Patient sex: M
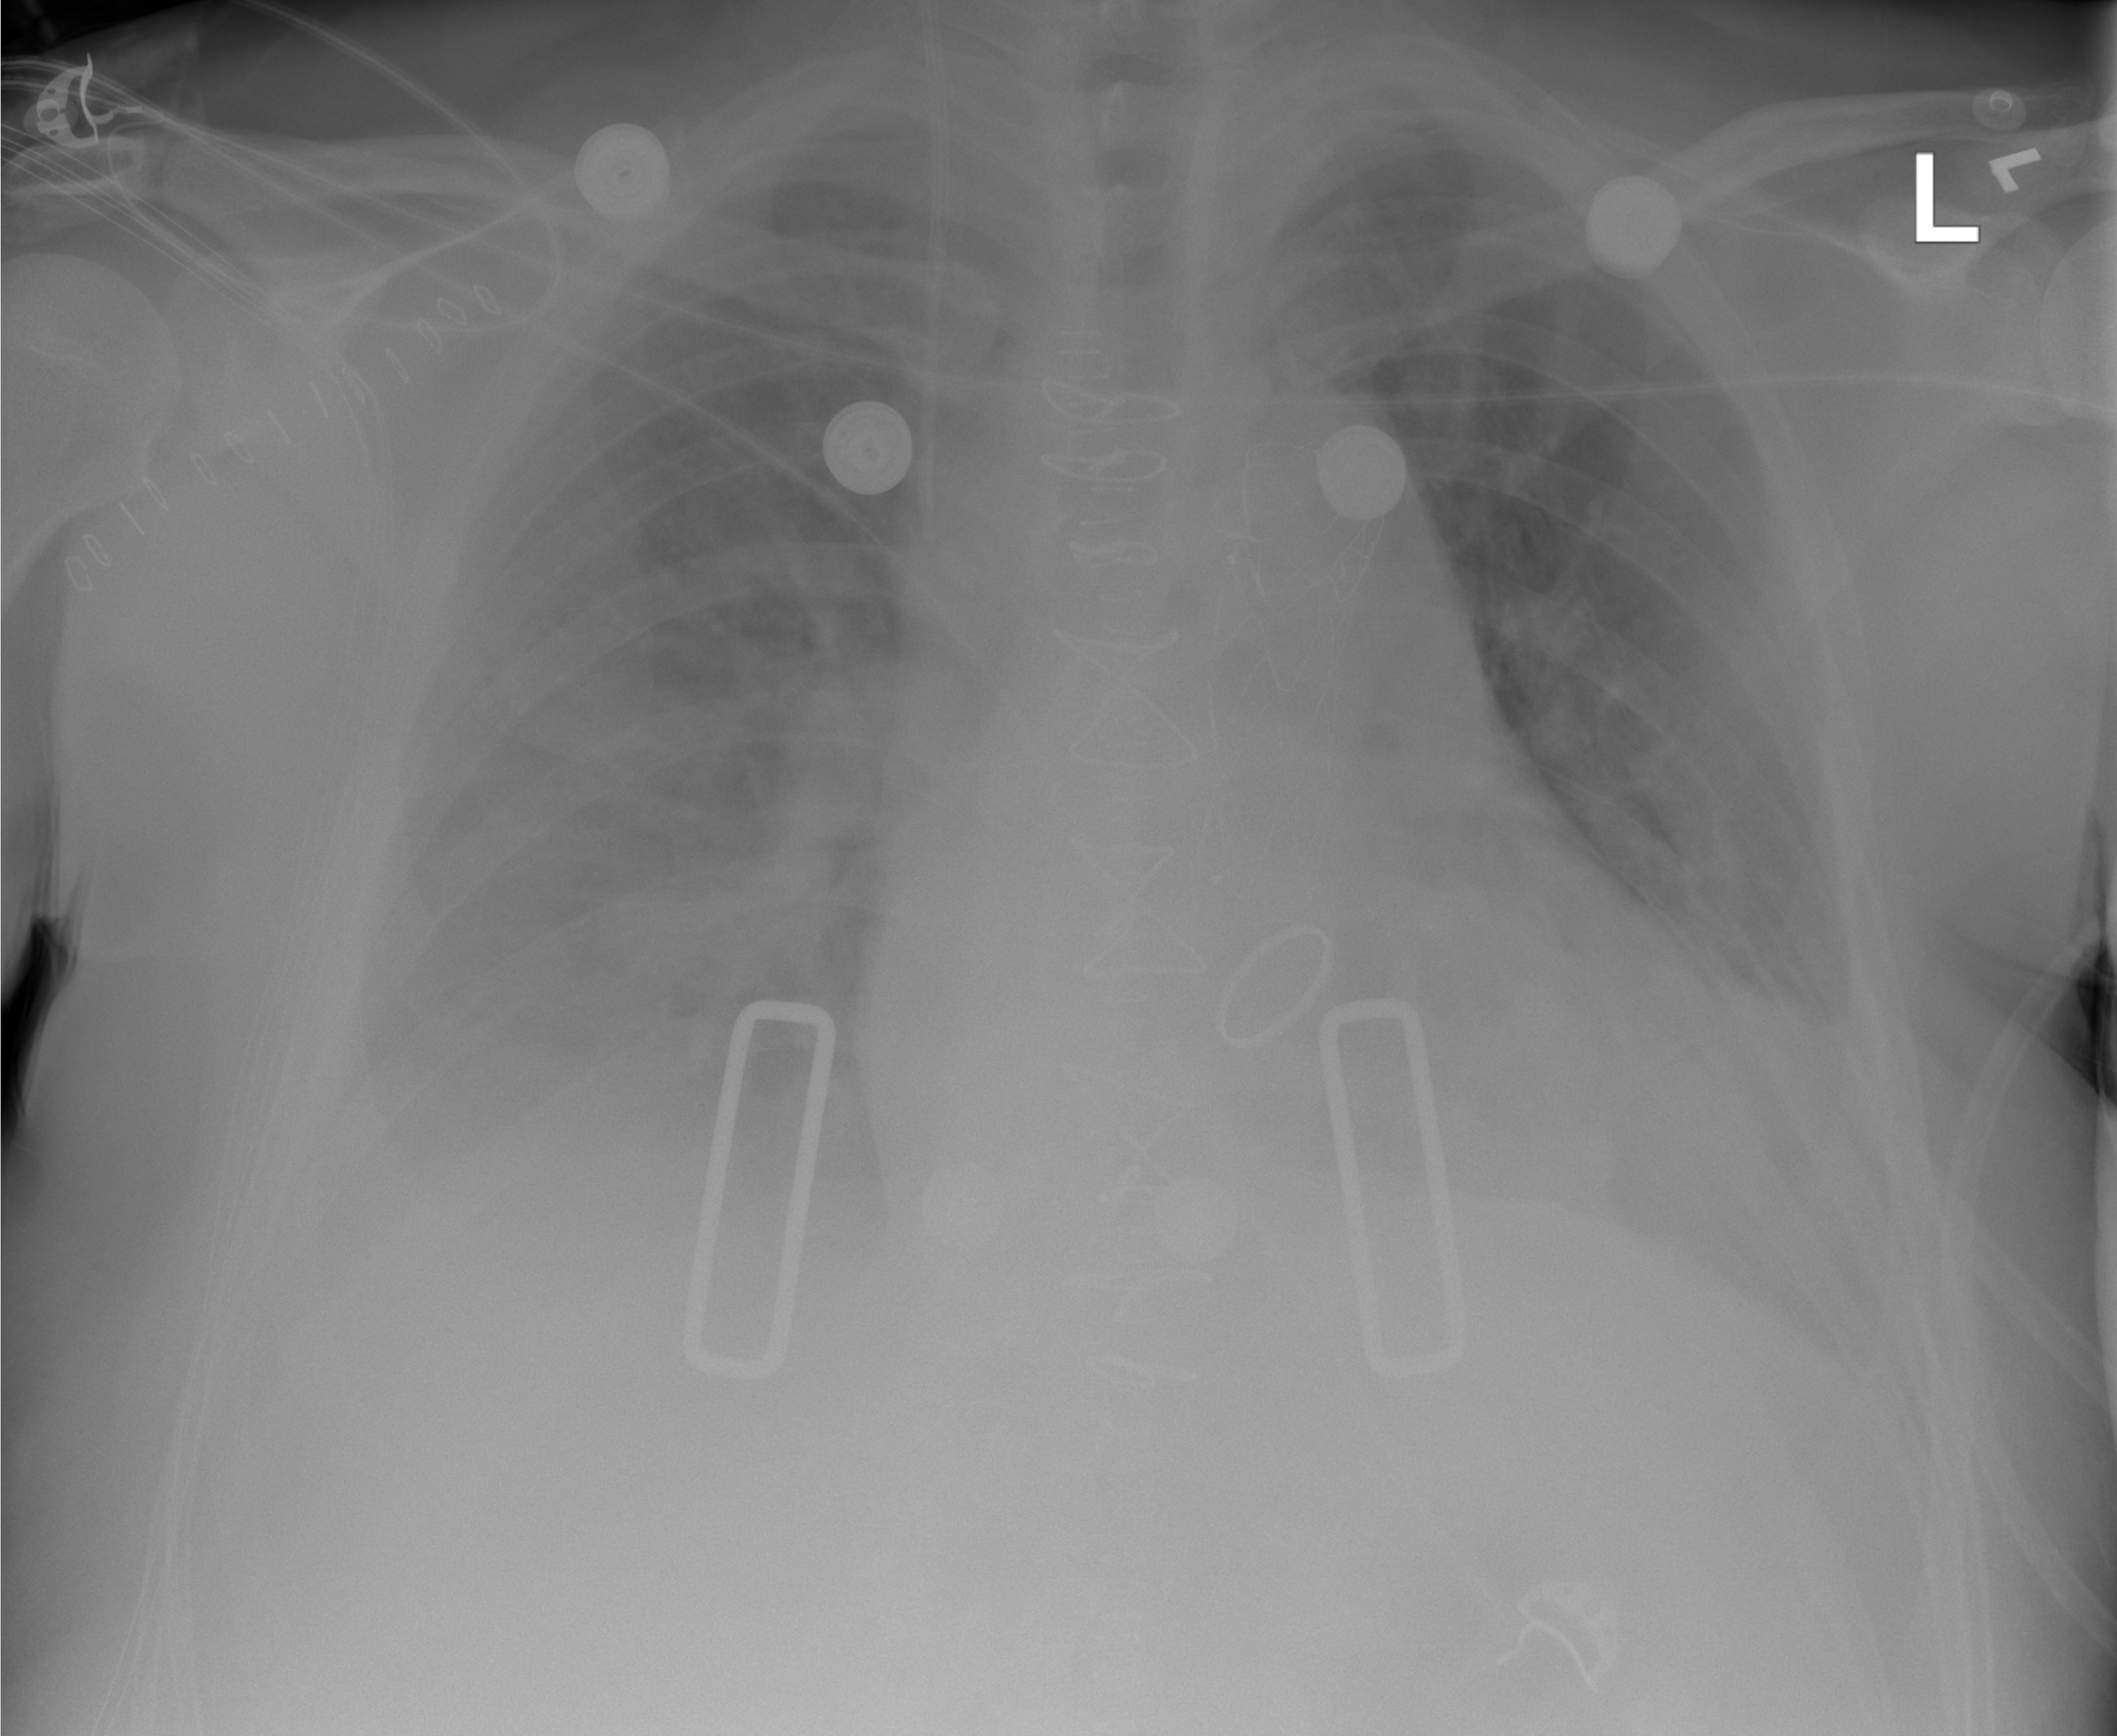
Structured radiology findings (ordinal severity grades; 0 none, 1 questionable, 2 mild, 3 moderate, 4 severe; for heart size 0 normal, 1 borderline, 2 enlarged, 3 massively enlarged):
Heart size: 2
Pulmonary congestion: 3
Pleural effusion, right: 2
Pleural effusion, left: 2
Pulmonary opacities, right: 0
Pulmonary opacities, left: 0
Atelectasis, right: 0
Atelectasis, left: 0